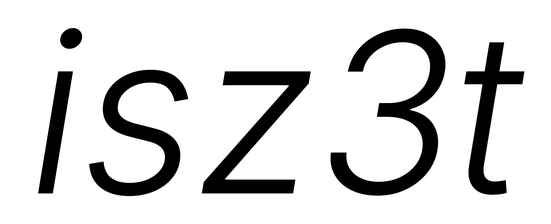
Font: Inter-Italic_Light_Italic